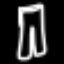
Label: pants